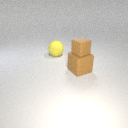
small brown rubber cube above large brown rubber cube